Question: hi I get I source code for adding a selectable textview option for the text for app. now I want to edit this source code where I want to add some more text views but when I add it it gives me errors. so my question is how can I add more textviews to this following source code.
'''
<?xml version="1.0" encoding="utf-8"?>
<LinearLayout xmlns:android="http://schemas.android.com/apk/res/android"
android:orientation="vertical"
android:layout_width="fill_parent"
android:layout_height="fill_parent"
android:background="#ffffff"
>
<com.zyz.mobile.example.ObservableScrollView
android:id="@+id/scroller"
android:layout_width="match_parent"
android:layout_height="match_parent"
android:fillViewport="true">
<com.zyz.mobile.example.SelectableTextView
android:id="@+id/main_text"
android:layout_width="match_parent"
android:layout_height="wrap_content"
android:textColor="#000000"
android:textSize="20sp"
android:bufferType="spannable"
android:text="@string/text">
<TextView
android:id="@+id/main_text2"
android:layout_width="match_parent"
android:layout_height="wrap_content"
android:textColor="#000000"
android:textSize="20sp"
android:bufferType="spannable"
android:text="@string/text"/>
</com.zyz.mobile.example.SelectableTextView>
</com.zyz.mobile.example.ObservableScrollView>
'''
'''
02-27 00:19:37.241: E/AndroidRuntime(9783): FATAL EXCEPTION: main
02-27 00:19:37.241: E/AndroidRuntime(9783): java.lang.RuntimeException: Unable to start activity ComponentInfo{com.zyz.mobile.example/com.zyz.mobile.example.MainActivity}: java.lang.ClassCastException: com.zyz.mobile.example.SelectableTextView cannot be cast to android.view.ViewGroup
02-27 00:19:37.241: E/AndroidRuntime(9783): at android.app.ActivityThread.performLaunchActivity(ActivityThread.java:2295)
02-27 00:19:37.241: E/AndroidRuntime(9783): at android.app.ActivityThread.handleLaunchActivity(ActivityThread.java:2349)
02-27 00:19:37.241: E/AndroidRuntime(9783): at android.app.ActivityThread.access$700(ActivityThread.java:159)
02-27 00:19:37.241: E/AndroidRuntime(9783): at android.app.ActivityThread$H.handleMessage(ActivityThread.java:1316)
02-27 00:19:37.241: E/AndroidRuntime(9783): at android.os.Handler.dispatchMessage(Handler.java:99)
02-27 00:19:37.241: E/AndroidRuntime(9783): at android.os.Looper.loop(Looper.java:137)
02-27 00:19:37.241: E/AndroidRuntime(9783): at android.app.ActivityThread.main(ActivityThread.java:5419)
02-27 00:19:37.241: E/AndroidRuntime(9783): at java.lang.reflect.Method.invokeNative(Native Method)
02-27 00:19:37.241: E/AndroidRuntime(9783): at java.lang.reflect.Method.invoke(Method.java:525)
02-27 00:19:37.241: E/AndroidRuntime(9783): at com.android.internal.os.ZygoteInit$MethodAndArgsCaller.run(ZygoteInit.java:1187)
02-27 00:19:37.241: E/AndroidRuntime(9783): at com.android.internal.os.ZygoteInit.main(ZygoteInit.java:1003)
02-27 00:19:37.241: E/AndroidRuntime(9783): at dalvik.system.NativeStart.main(Native Method)
02-27 00:19:37.241: E/AndroidRuntime(9783): Caused by: java.lang.ClassCastException: com.zyz.mobile.example.SelectableTextView cannot be cast to android.view.ViewGroup
02-27 00:19:37.241: E/AndroidRuntime(9783): at android.view.LayoutInflater.rInflate(LayoutInflater.java:767)
02-27 00:19:37.241: E/AndroidRuntime(9783): at android.view.LayoutInflater.rInflate(LayoutInflater.java:769)
02-27 00:19:37.241: E/AndroidRuntime(9783): at android.view.LayoutInflater.rInflate(LayoutInflater.java:769)
02-27 00:19:37.241: E/AndroidRuntime(9783): at android.view.LayoutInflater.inflate(LayoutInflater.java:498)
02-27 00:19:37.241: E/AndroidRuntime(9783): at android.view.LayoutInflater.inflate(LayoutInflater.java:398)
02-27 00:19:37.241: E/AndroidRuntime(9783): at android.view.LayoutInflater.inflate(LayoutInflater.java:354)
02-27 00:19:37.241: E/AndroidRuntime(9783): at com.android.internal.policy.impl.PhoneWindow.setContentView(PhoneWindow.java:361)
02-27 00:19:37.241: E/AndroidRuntime(9783): at android.app.Activity.setContentView(Activity.java:1956)
02-27 00:19:37.241: E/AndroidRuntime(9783): at com.zyz.mobile.example.MainActivity.onCreate(MainActivity.java:21)
02-27 00:19:37.241: E/AndroidRuntime(9783): at android.app.Activity.performCreate(Activity.java:5372)
02-27 00:19:37.241: E/AndroidRuntime(9783): at android.app.Instrumentation.callActivityOnCreate(Instrumentation.java:1104)
'''
and my main activity
'''
public class MainActivity extends Activity {
private SelectableTextView mTextView;
private int mTouchX;
private int mTouchY;
private final static int DEFAULT_SELECTION_LEN = 5;
@Override
public void onCreate(Bundle savedInstanceState) {
super.onCreate(savedInstanceState);
setContentView(R.layout.main);
// make sure the TextView's BufferType is Spannable, see the main.xml
mTextView = (SelectableTextView) findViewById(R.id.main_text);
mTextView.setDefaultSelectionColor(Color.YELLOW);
mTextView.setOnLongClickListener(new View.OnLongClickListener() {
@Override
public boolean onLongClick(View v) {
showSelectionCursors(mTouchX, mTouchY);
return true;
}
});
mTextView.setOnClickListener(new View.OnClickListener() {
@Override
public void onClick(View v) {
mTextView.hideCursor();
}
});
mTextView.setOnTouchListener(new View.OnTouchListener() {
@Override
public boolean onTouch(View v, MotionEvent event) {
mTouchX = (int) event.getX();
mTouchY = (int) event.getY();
return false;
}
});
}
private void showSelectionCursors(int x, int y) {
int start = mTextView.getPreciseOffset(x, y);
if (start > -1) {
int end = start + DEFAULT_SELECTION_LEN;
if (end >= mTextView.getText().length()) {
end = mTextView.getText().length() - 1;
}
mTextView.showSelectionControls(start, end);
}
}
}
'''
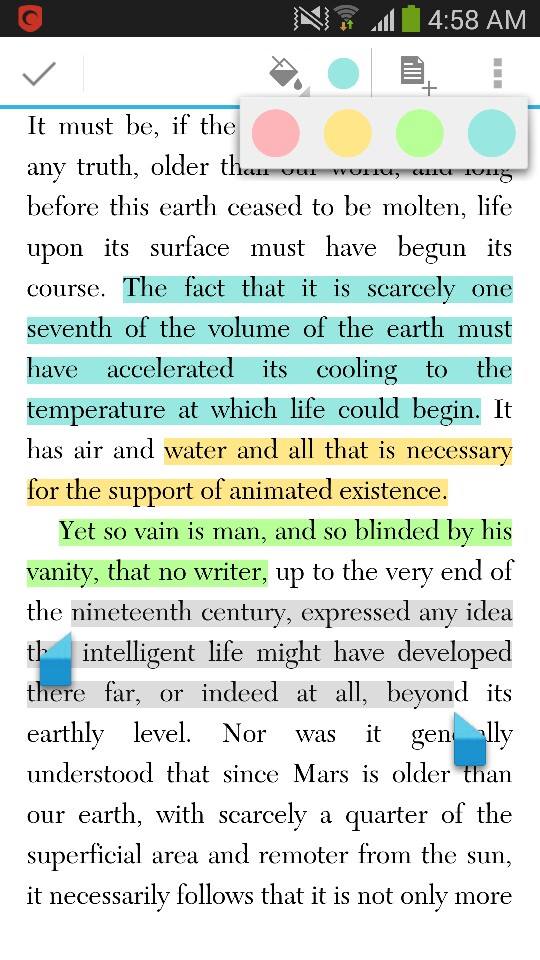
Answer: your SelectableTextView is not a subclass ViewGroup so you have to close the tag with '/>' at the end like:
'''
<com.zyz.mobile.example.SelectableTextView
android:id="@+id/main_text"
android:layout_width="match_parent"
android:layout_height="wrap_content"
android:textColor="#000000"
android:textSize="25sp"
android:bufferType="spannable"
android:text="@string/text"
/>
'''
and remove this part then at the bottom:
'''
</com.zyz.mobile.example.SelectableTextView>
'''
because it is not a ViewGroup! you cannot contain other views inside it.
so the problem that you have is not adding another textview, it is having this special SelectableTextView incorrectly implemented in your layout that is why your app crashes